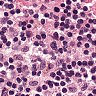
Metastatic tissue present: no